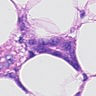
Metastatic tissue present: yes